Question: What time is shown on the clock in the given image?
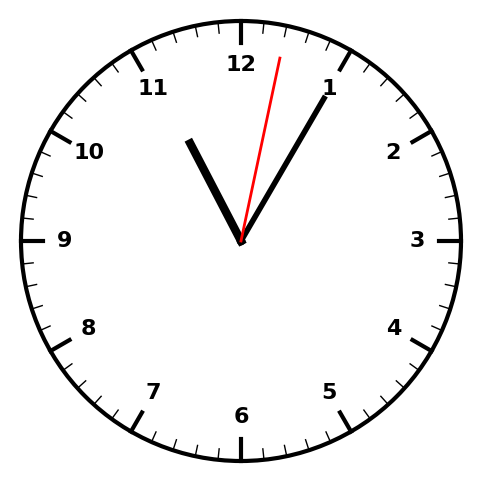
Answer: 11:05:02